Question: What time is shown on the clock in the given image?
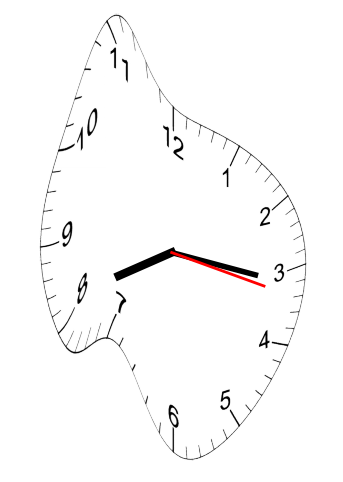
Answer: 08:16:17